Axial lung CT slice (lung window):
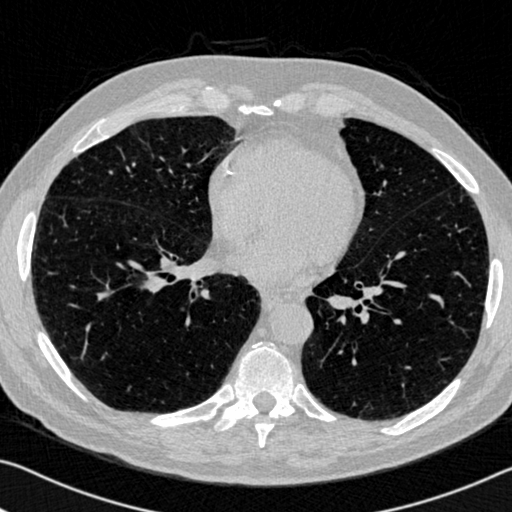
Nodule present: no